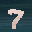
Label: 7